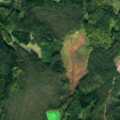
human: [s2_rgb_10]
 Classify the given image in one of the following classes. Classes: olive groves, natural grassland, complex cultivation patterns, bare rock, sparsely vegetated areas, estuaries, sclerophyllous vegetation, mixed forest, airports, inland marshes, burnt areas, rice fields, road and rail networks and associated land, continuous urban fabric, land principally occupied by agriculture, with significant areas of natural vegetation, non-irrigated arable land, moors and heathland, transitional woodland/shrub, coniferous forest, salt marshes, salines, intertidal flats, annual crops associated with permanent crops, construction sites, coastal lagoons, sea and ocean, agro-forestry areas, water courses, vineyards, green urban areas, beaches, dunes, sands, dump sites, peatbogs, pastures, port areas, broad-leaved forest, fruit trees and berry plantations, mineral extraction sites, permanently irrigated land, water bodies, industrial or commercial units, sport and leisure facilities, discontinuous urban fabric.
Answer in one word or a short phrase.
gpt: land principally occupied by agriculture, with significant areas of natural vegetation, coniferous forest